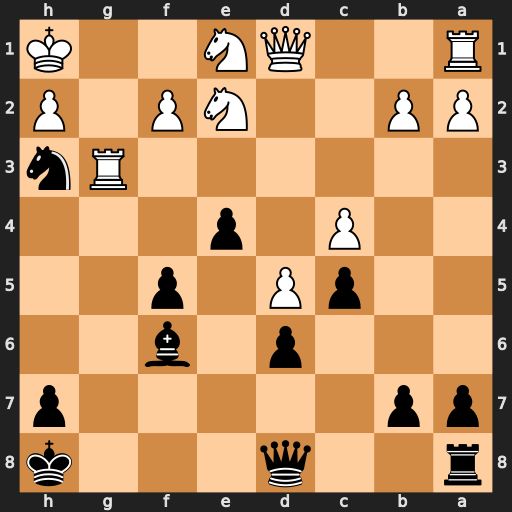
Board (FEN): r2q3k/pp5p/3p1b2/2pP1p2/2P1p3/6Rn/PP2NP1P/R2QN2K
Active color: b
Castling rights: -
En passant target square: -
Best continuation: Nxf2+ Kg1 Nxd1